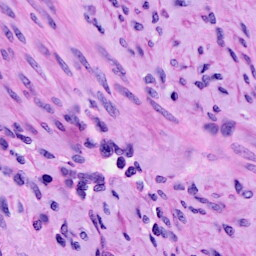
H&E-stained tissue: Cervix